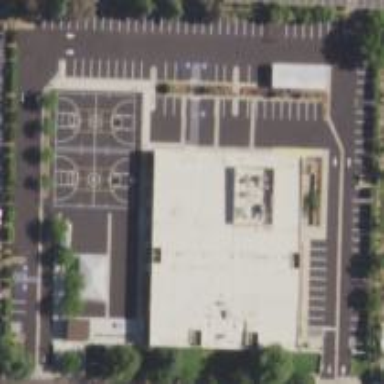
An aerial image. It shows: School.